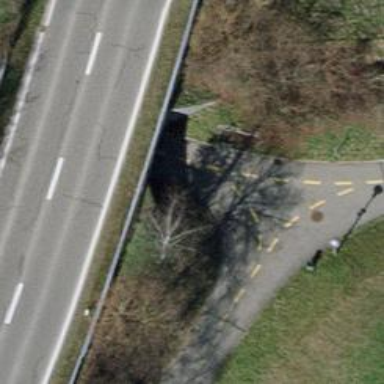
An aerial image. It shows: Asphalt cycleway.